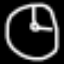
Label: clock